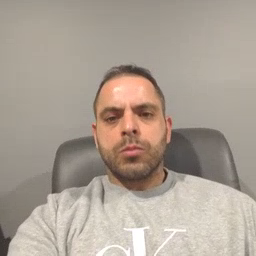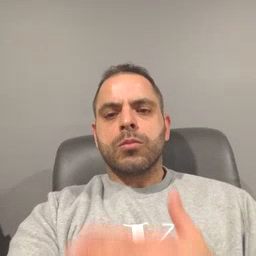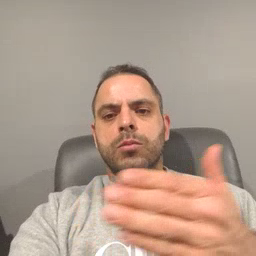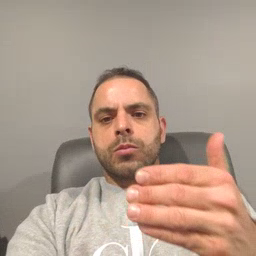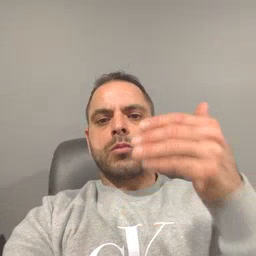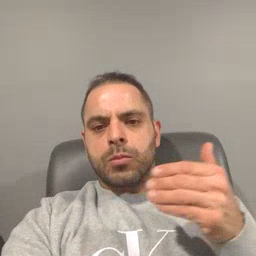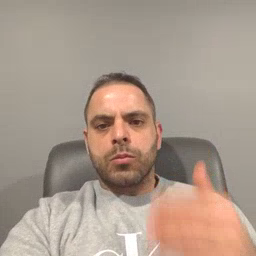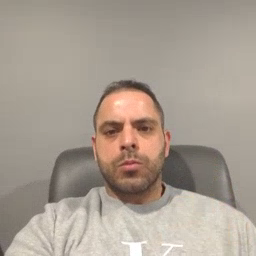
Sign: before